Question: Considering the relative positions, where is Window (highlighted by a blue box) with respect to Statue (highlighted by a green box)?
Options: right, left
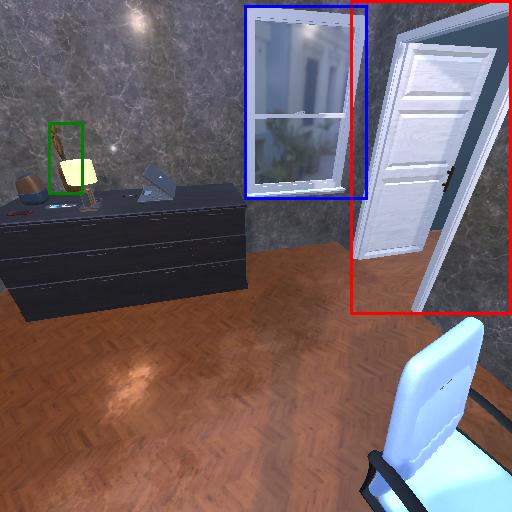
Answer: right